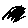
Label: cat